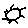
Label: sun